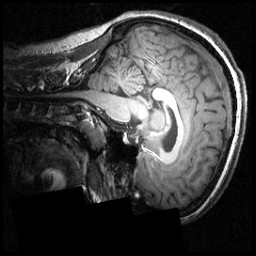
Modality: T1w
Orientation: sagittal
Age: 20
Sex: female
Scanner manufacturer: siemens
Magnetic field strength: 3.951 T
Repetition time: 1.5 s
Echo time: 0.00335 s